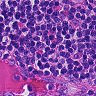
Metastatic tissue present: no